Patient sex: M
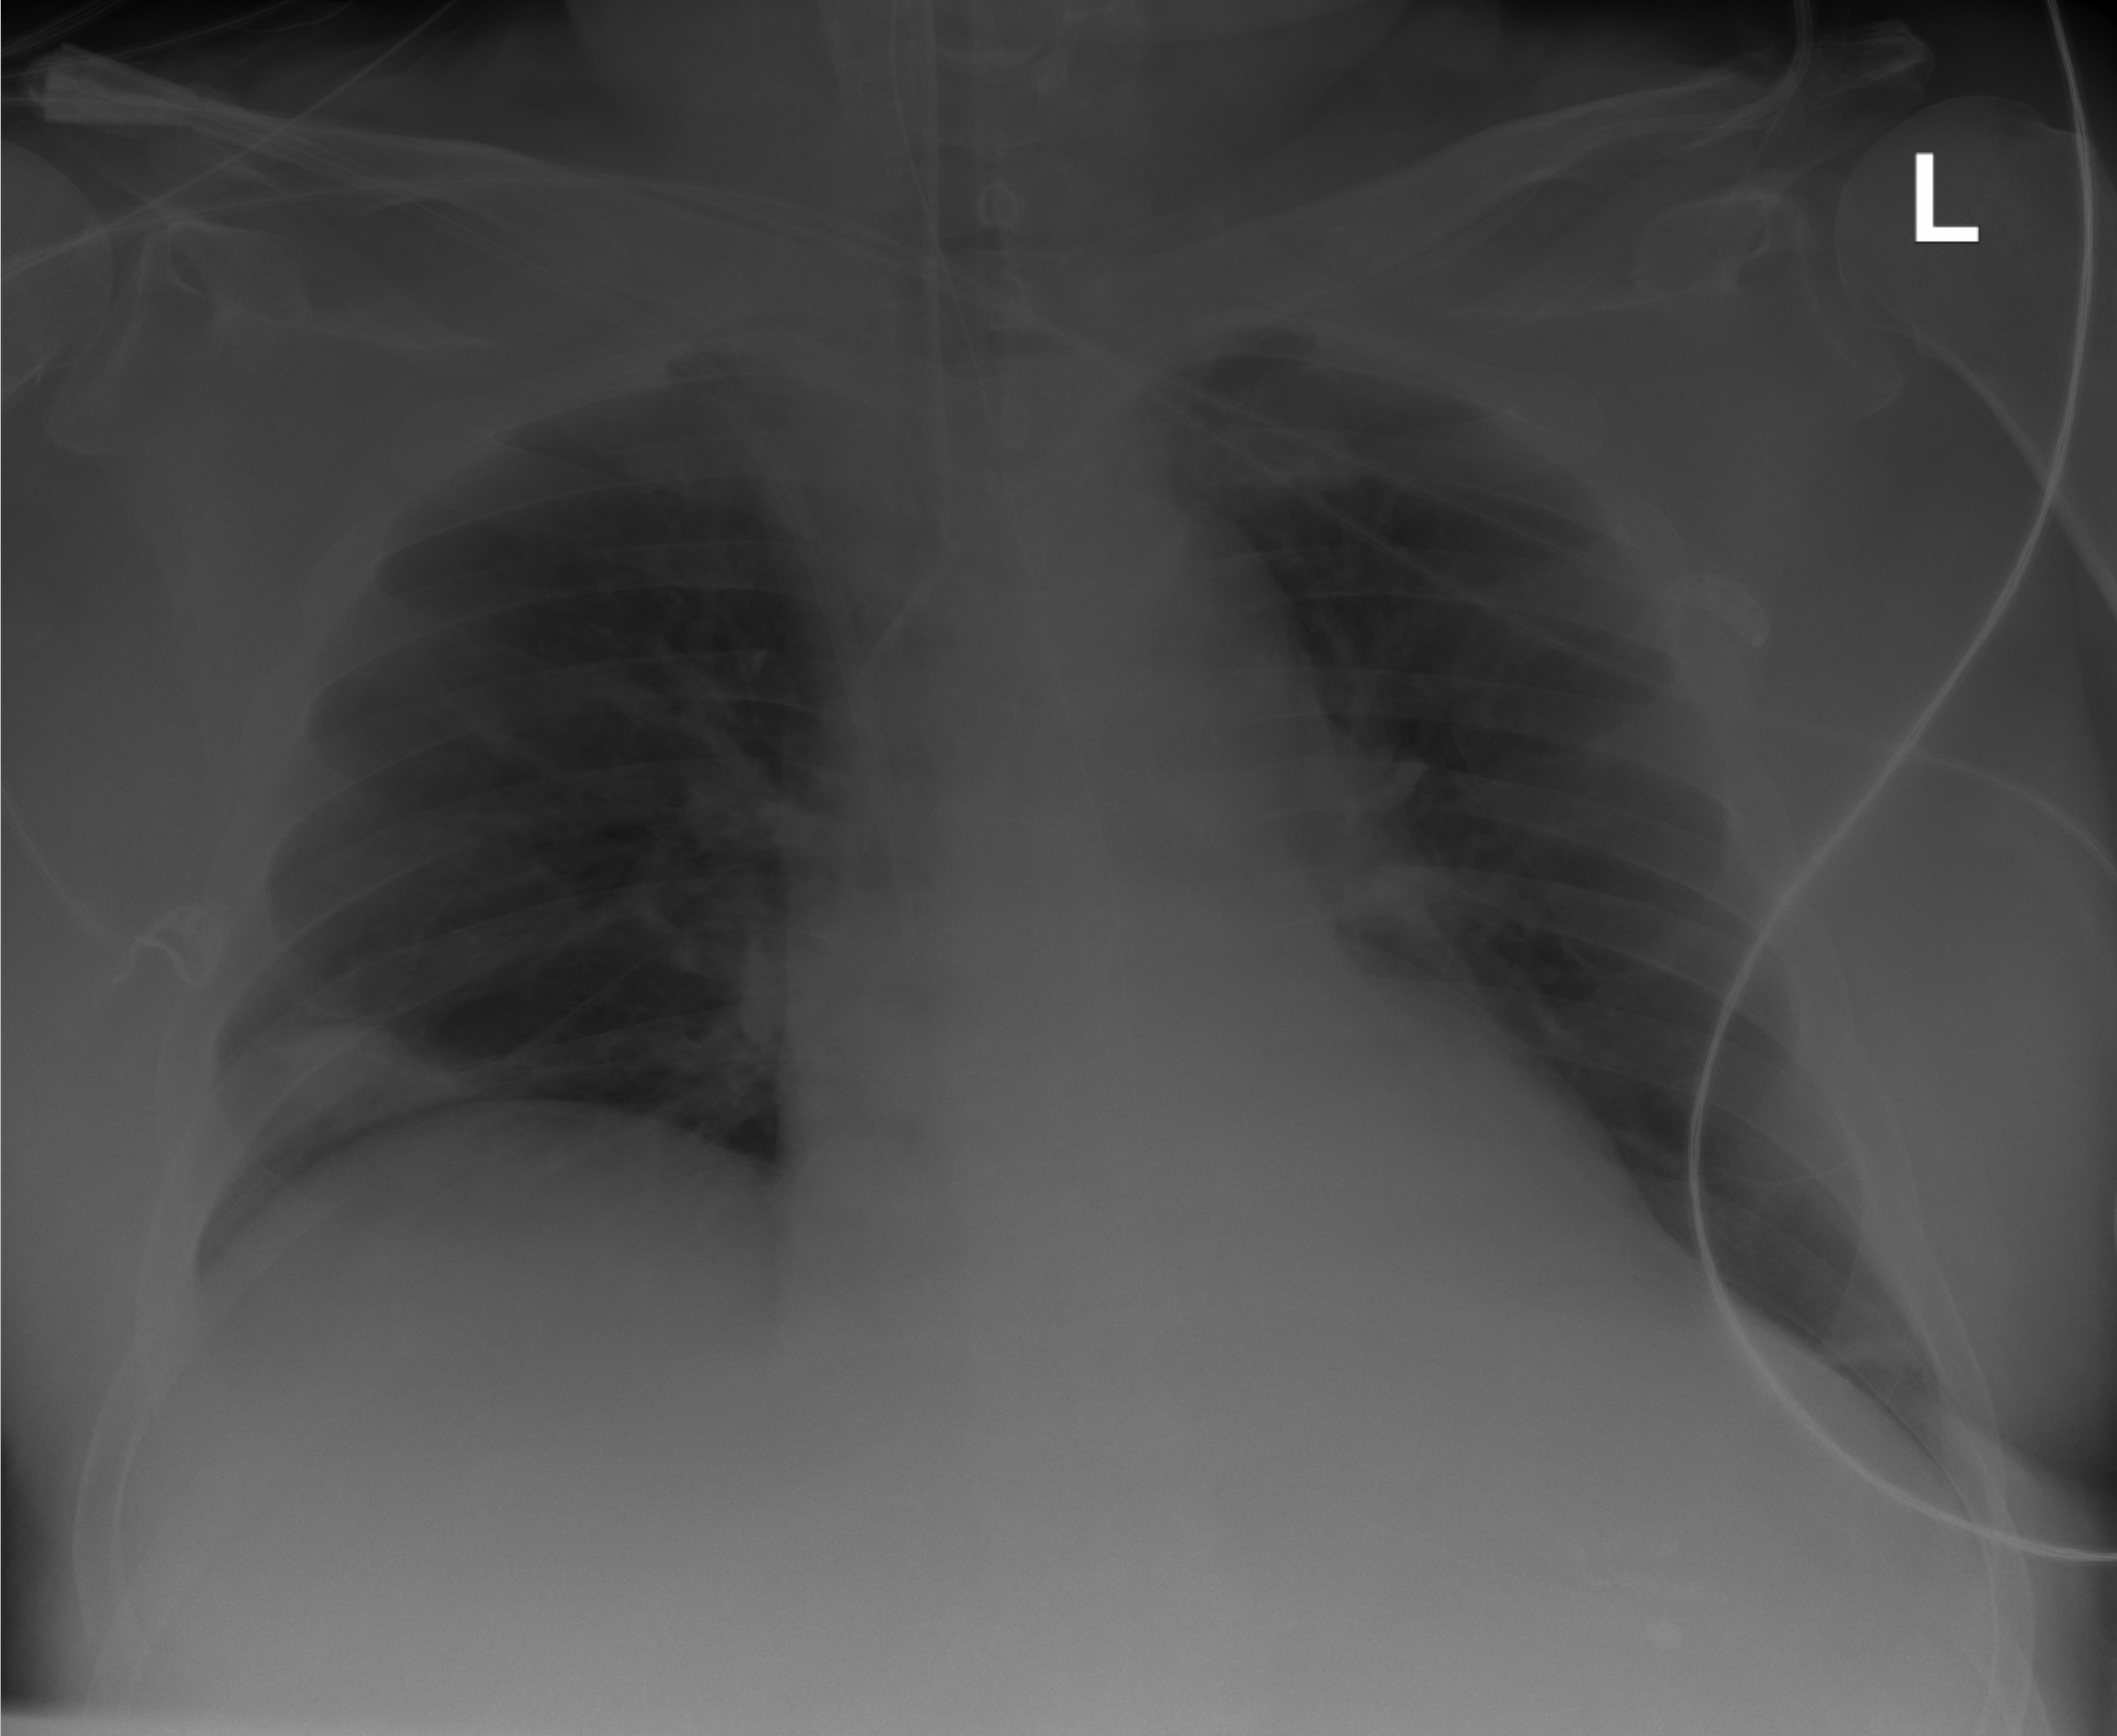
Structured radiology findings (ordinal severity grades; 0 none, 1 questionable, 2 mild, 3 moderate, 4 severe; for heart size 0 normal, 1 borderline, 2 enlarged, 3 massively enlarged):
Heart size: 2
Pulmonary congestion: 0
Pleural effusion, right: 2
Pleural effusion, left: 2
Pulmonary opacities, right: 0
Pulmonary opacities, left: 0
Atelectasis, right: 2
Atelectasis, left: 0